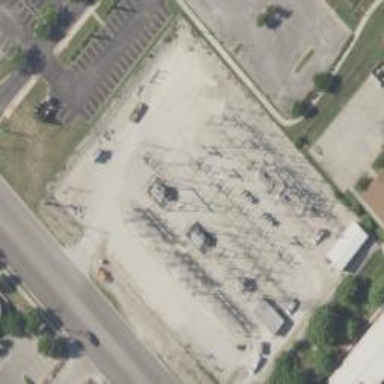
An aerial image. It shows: Switch used for power control.